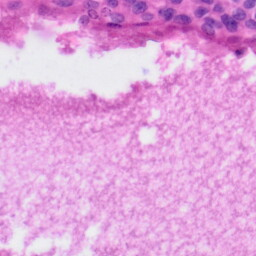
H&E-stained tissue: Tonsil